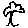
Label: tree